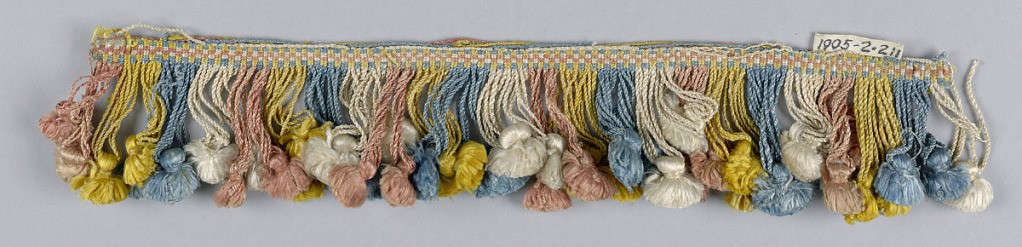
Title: Fringe
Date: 17th century
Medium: silk Technique: woven
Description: Blue, white, pink and yellow fringe with a checkboard heading and looped skirt threads supporting a tassel of the same color.